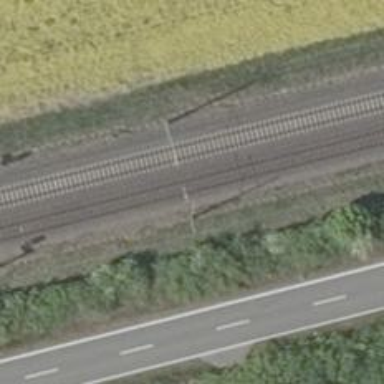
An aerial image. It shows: Railway with electrified contact lines.